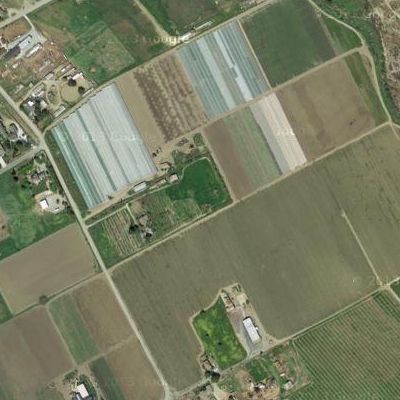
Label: bField